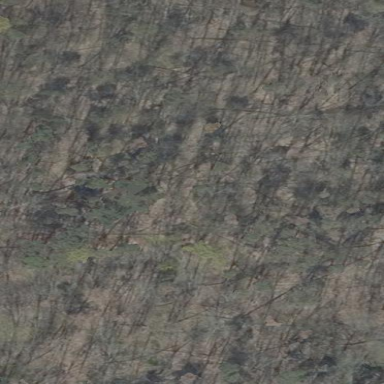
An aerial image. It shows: Forest area.